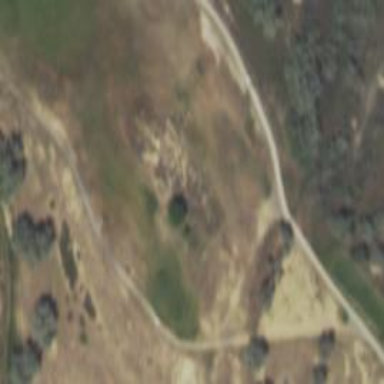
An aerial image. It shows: Golf rough area.